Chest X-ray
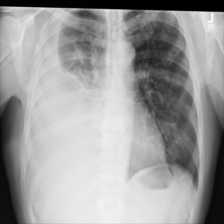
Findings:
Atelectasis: negative
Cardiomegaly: negative
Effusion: positive
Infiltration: positive
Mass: negative
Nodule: negative
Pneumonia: negative
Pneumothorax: negative
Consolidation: negative
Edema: negative
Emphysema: negative
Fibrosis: negative
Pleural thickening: negative
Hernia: negative